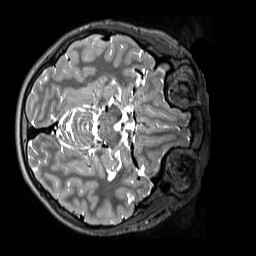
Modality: T2w
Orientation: axial
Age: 10
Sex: male
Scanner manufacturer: siemens
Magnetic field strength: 3 T
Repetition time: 3.2 s
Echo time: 0.408 s